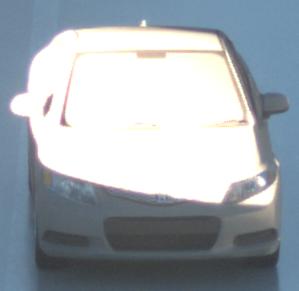
Make: Honda
Model: Civic Limousine 1.8
Detailed model: Civic (IX) Limousine
Model produced from: 2014/05
Model produced until: 2017/06
Doors: 4
Color: gray
Road condition: wet road
Daytime: sunrise or sunset
Contrast: high contrast